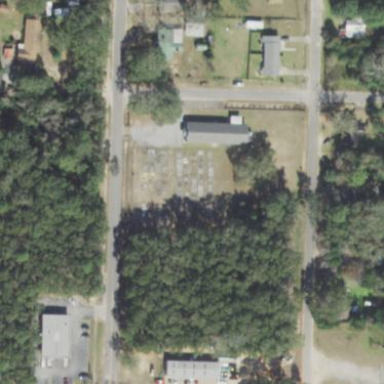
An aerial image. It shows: Cemetery.